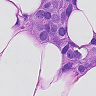
Metastatic tissue present: yes